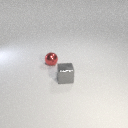
small gray metal cube to the right of small red metal sphere